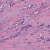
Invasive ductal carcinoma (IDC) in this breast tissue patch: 1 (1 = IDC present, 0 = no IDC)